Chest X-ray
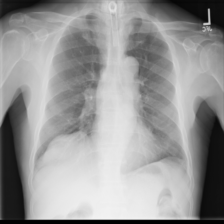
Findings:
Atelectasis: negative
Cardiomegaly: negative
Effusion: negative
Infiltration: negative
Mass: negative
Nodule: negative
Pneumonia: negative
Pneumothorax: negative
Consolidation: negative
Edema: negative
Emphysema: negative
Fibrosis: negative
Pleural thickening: negative
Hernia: negative